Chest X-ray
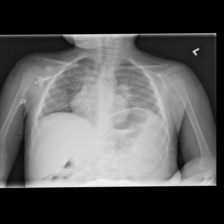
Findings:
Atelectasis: negative
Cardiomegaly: negative
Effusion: negative
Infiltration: negative
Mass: negative
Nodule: negative
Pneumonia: negative
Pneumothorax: negative
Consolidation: negative
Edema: negative
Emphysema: negative
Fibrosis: negative
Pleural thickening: negative
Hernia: negative